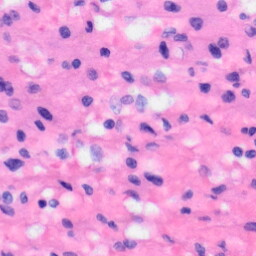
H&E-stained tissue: Liver